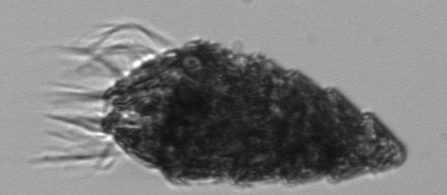
Label: Laboea_strobila